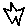
Label: star